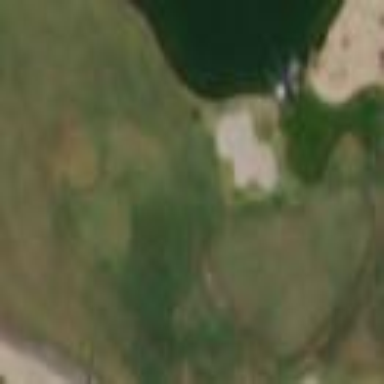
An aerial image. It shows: Grassy golf fairway.